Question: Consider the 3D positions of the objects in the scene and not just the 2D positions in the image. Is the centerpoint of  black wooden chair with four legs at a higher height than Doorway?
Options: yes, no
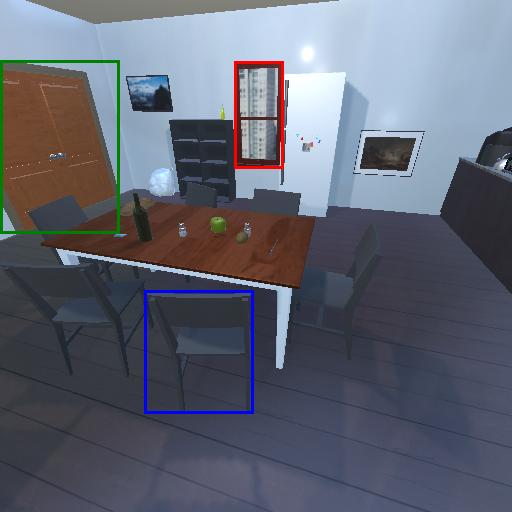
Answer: yes